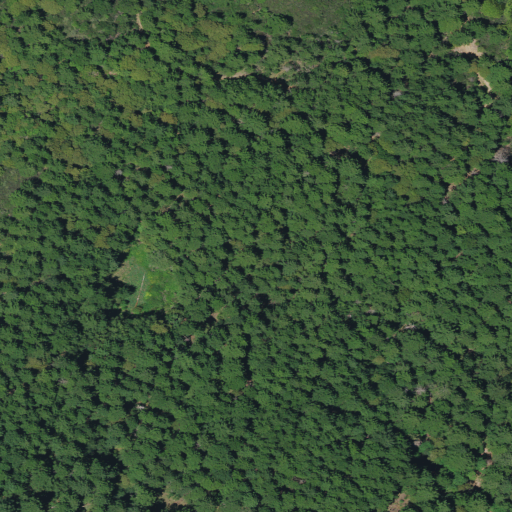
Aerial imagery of plain(s) in California named Azalea Flat containing only evergreen forest